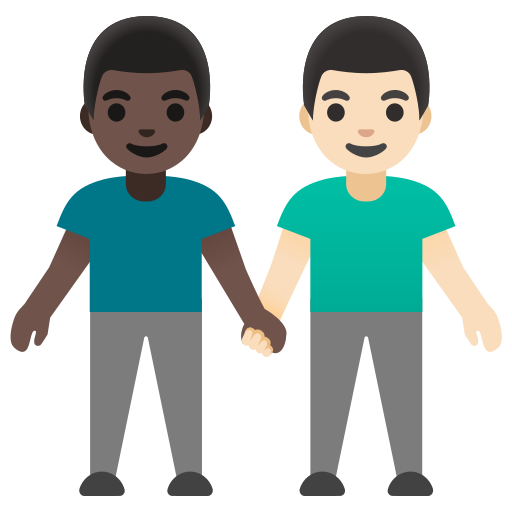
Emoji: 👨🏿‍🤝‍👨🏻